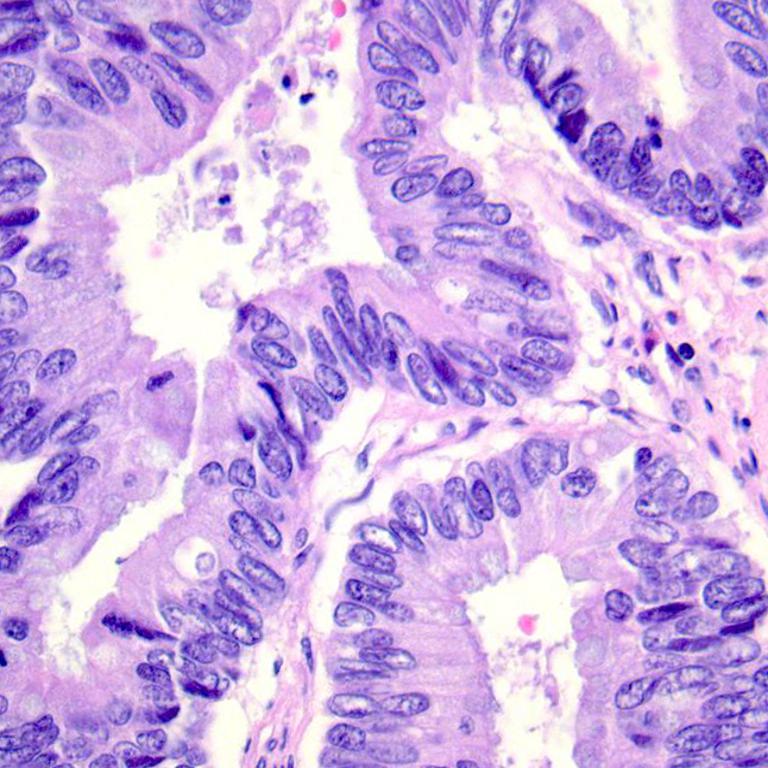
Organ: colon
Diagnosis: adenocarcinomas